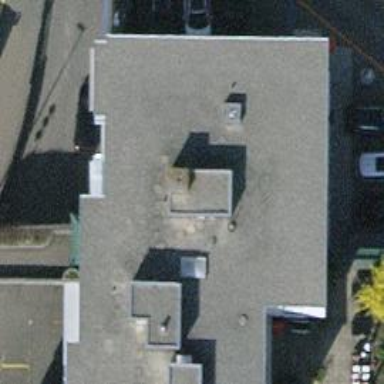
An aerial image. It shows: Retail building.